Current action and preconditions to check: trajectory_clear

Your task: For each precondition in the list above, predict whether it will hold at this action.

Consider the current scene as observed from the mobile robot's camera, and analyze the predicted future states of all dynamic agents (e.g., people, animals, vehicles, or any moving entities) within the NEXT SECOND.

IMPORTANT: Only answer "very likely" if you are absolutely certain—based on strong, clear evidence—that a dynamic agent will violate the precondition in the predicted future state. Do NOT answer "very likely" for unlikely, ambiguous, or low-probability risks.

Ask yourself for each precondition: Is there a high probability, with clear and convincing evidence, that the predicted future states of any dynamic agent will interfere with the predicted future state of the currently executing action within the NEXT SECOND, causing that precondition to fail?

Assess the risk level based on these predictions. Use "likely" or "very likely" if motions create a clear risk of interference.

Use "neutral" or "improbable" if agents are nearby but their predicted paths are clearly diverging or non-conflicting.

Failure Risk Categories: "very improbable", "improbable", "neutral", "likely", "very likely"

Answer Format: Output ONLY the probability_of_failure value from these categories: "very improbable", "improbable", "neutral", "likely", "very likely"

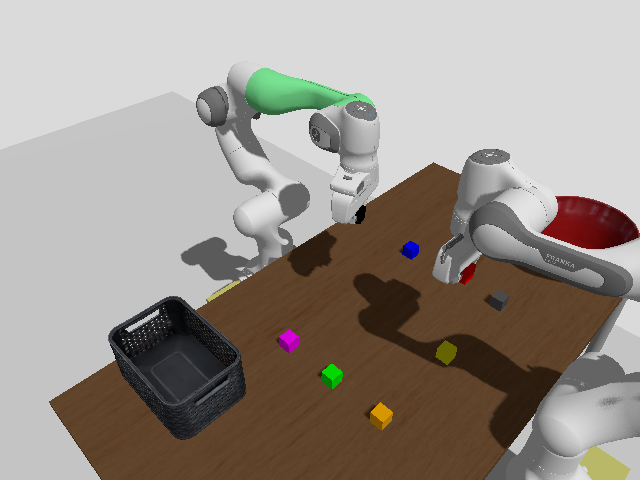

Answer: very improbable